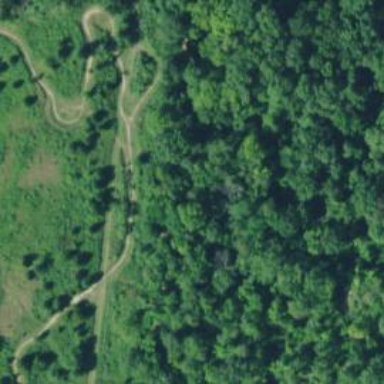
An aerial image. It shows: Path designated for bicycles.